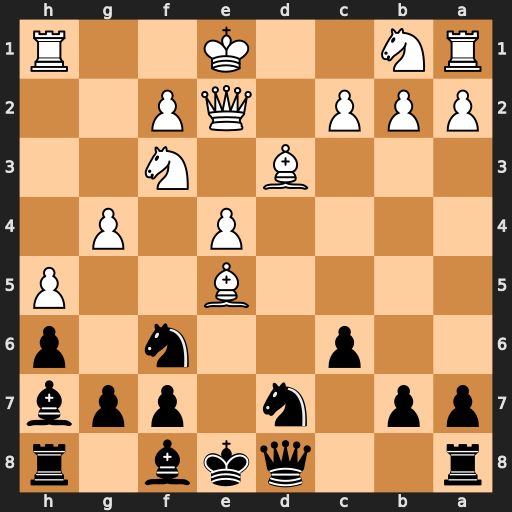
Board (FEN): r2qkb1r/pp1n1ppb/2p2n1p/4B2P/4P1P1/3B1N2/PPP1QP2/RN2K2R
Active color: b
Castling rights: KQkq
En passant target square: -
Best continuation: Nxe5 Nxe5 Qa5+ Nd2 Qxe5